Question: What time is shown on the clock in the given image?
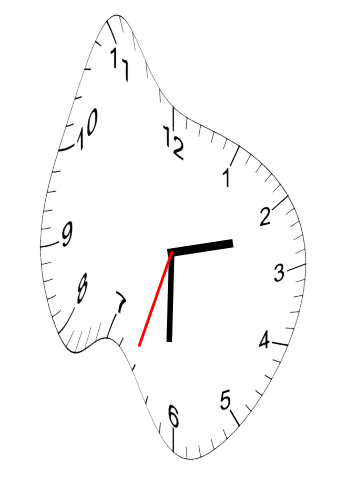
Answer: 02:30:33